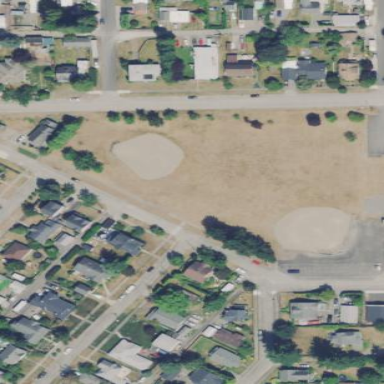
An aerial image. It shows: Baseball pitch for leisure land.